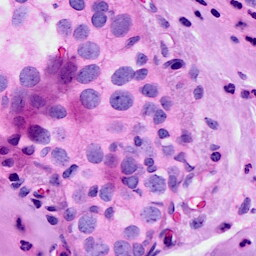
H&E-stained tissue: Breast